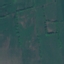
Land use / land cover: Pasture